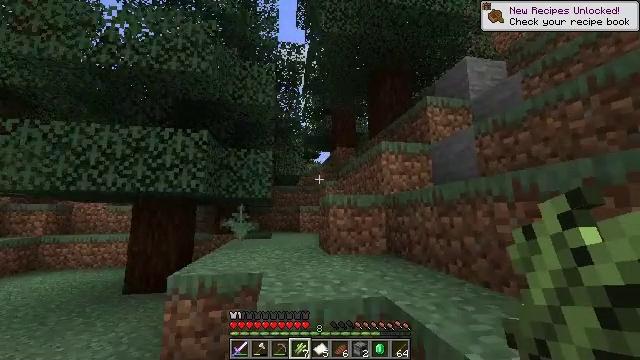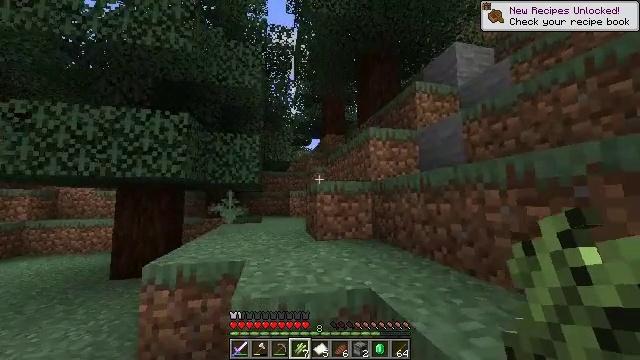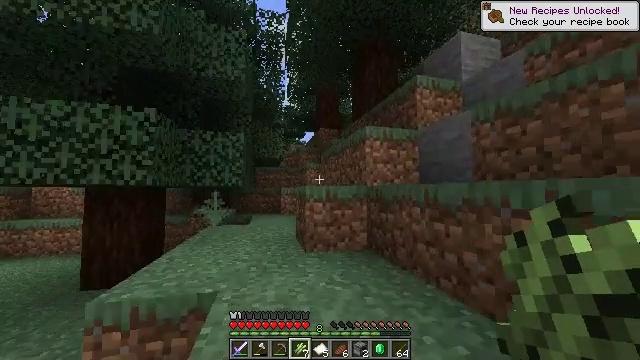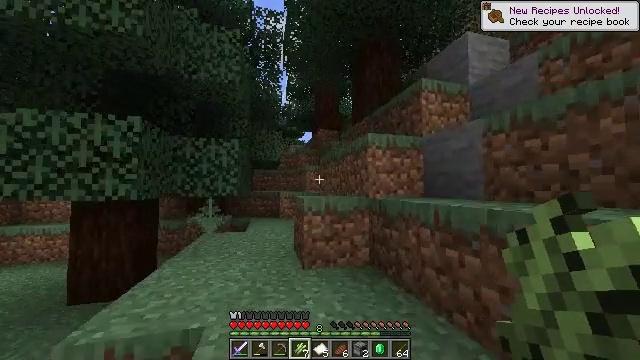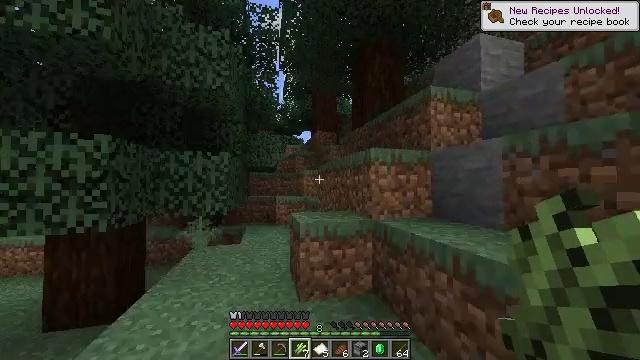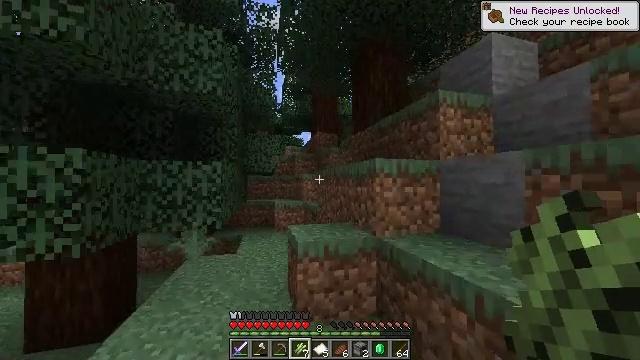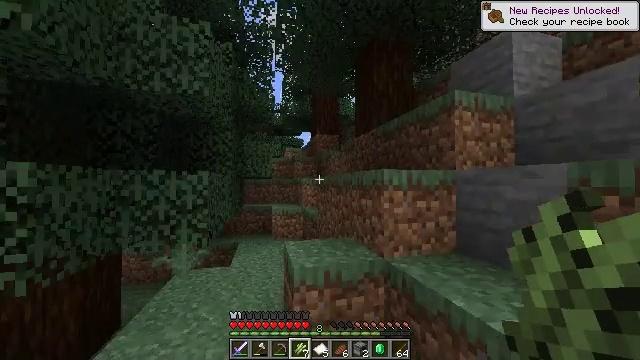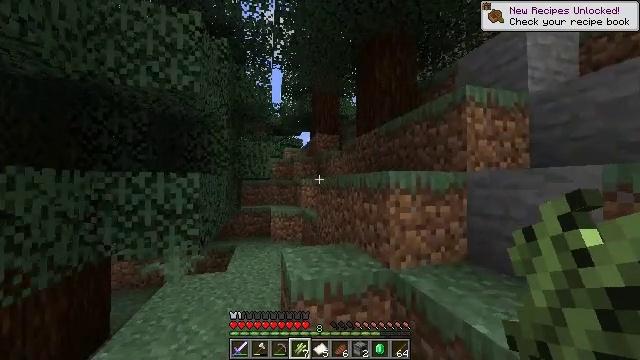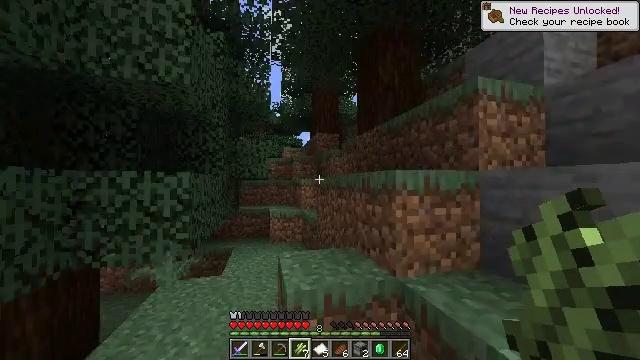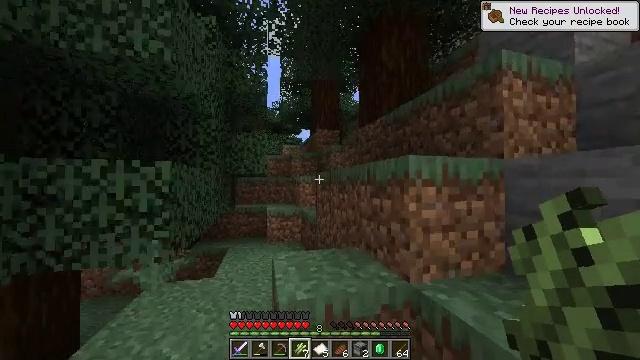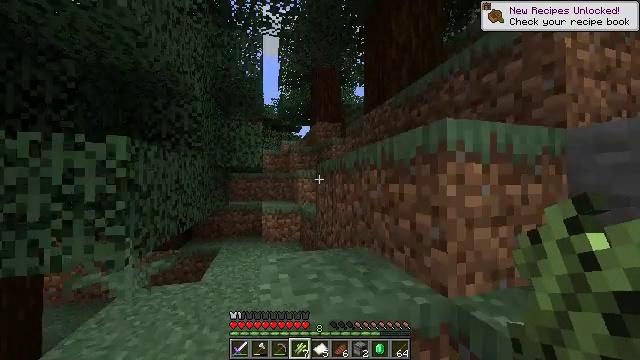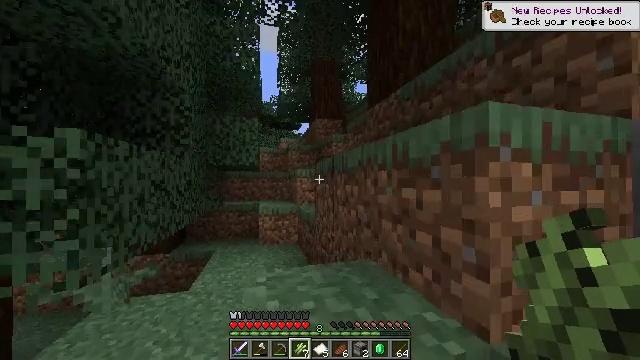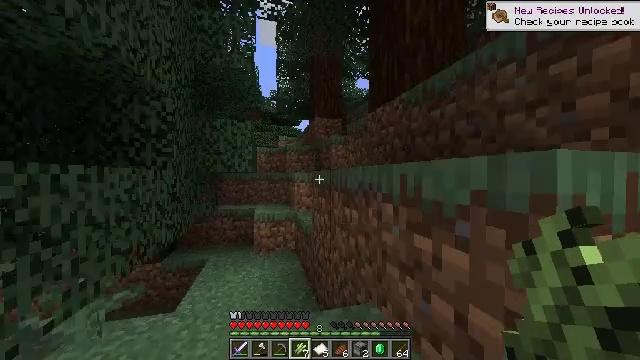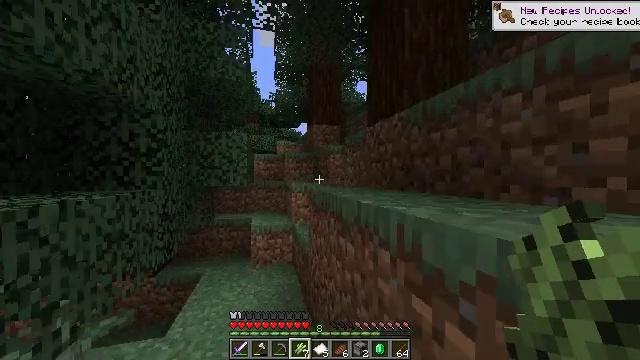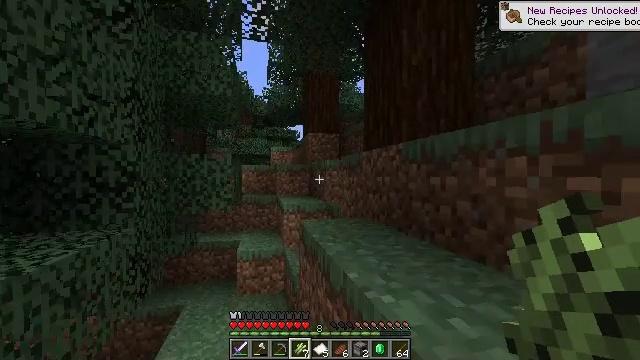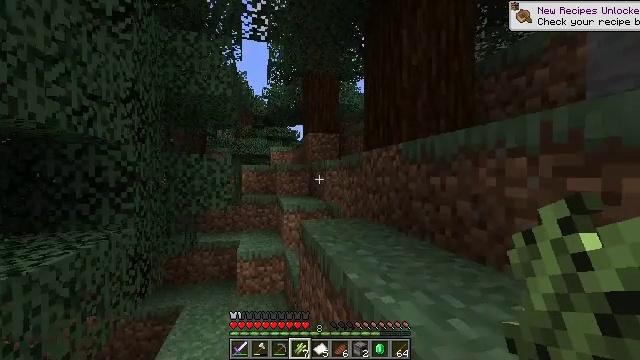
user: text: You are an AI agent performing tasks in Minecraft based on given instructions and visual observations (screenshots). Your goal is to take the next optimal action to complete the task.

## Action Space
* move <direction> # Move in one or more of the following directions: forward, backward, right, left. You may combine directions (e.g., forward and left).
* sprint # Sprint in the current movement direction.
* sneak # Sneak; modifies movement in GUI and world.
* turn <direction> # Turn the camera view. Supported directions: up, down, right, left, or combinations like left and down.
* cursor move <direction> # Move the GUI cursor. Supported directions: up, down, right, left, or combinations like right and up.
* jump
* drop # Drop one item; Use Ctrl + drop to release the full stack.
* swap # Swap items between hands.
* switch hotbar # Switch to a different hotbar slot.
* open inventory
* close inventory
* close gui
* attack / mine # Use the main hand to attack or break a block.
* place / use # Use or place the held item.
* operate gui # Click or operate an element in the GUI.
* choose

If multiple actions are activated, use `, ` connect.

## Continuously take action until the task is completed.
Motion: motion action
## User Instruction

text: Destroy the glass pane to clear a path.
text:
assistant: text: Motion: move forward, sprint, turn right and down, jump
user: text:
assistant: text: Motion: move forward, sprint, turn right and down, jump
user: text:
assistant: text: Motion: move forward, sprint, jump
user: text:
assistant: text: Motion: move forward, sprint, turn down, jump
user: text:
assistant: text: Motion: move forward, sprint, jump
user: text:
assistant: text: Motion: move forward, sprint, jump
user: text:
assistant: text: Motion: move forward, sprint, jump
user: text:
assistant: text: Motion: move forward, sprint, jump
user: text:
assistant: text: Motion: move forward, sprint, jump
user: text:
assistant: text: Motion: move forward, sprint, jump
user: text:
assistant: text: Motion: move forward, sprint, jump
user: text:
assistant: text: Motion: move forward, sprint, turn down, jump
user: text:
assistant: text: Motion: move forward, sprint, jump
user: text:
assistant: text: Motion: move forward, sprint, jump
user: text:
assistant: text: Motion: move forward, sprint, jump
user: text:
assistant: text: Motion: move forward, sprint, jump
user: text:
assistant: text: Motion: move forward, sprint, jump
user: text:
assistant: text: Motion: move forward, sprint, jump
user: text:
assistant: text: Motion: move forward, sprint, jump
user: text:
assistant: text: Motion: move forward, sprint, jump
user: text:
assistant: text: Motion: move forward, sprint, jump
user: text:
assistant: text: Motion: move forward, sprint, jump
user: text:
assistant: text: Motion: move forward, sprint, jump
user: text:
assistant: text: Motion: move forward, sprint, turn down, jump
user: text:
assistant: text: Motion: move forward, sprint, jump
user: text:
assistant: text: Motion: move forward, sprint, jump
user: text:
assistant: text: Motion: move forward, sprint, jump
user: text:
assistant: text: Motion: move forward, sprint, jump
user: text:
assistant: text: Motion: move forward, sprint, jump
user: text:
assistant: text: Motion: move forward, sprint, turn left and down, jump